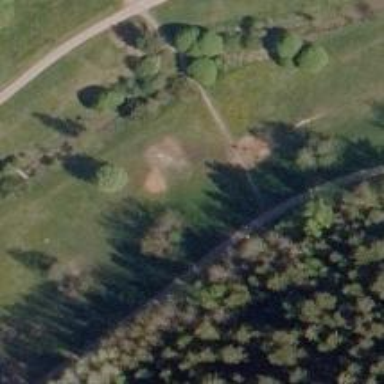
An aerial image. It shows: Disc golf basket.